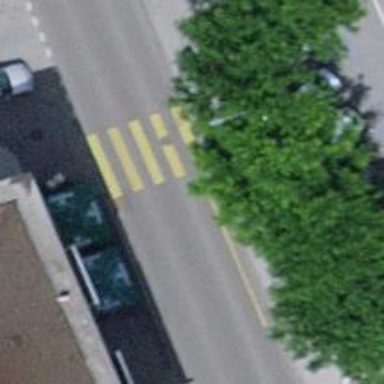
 which is uncontrolled and marked crossing on the road."